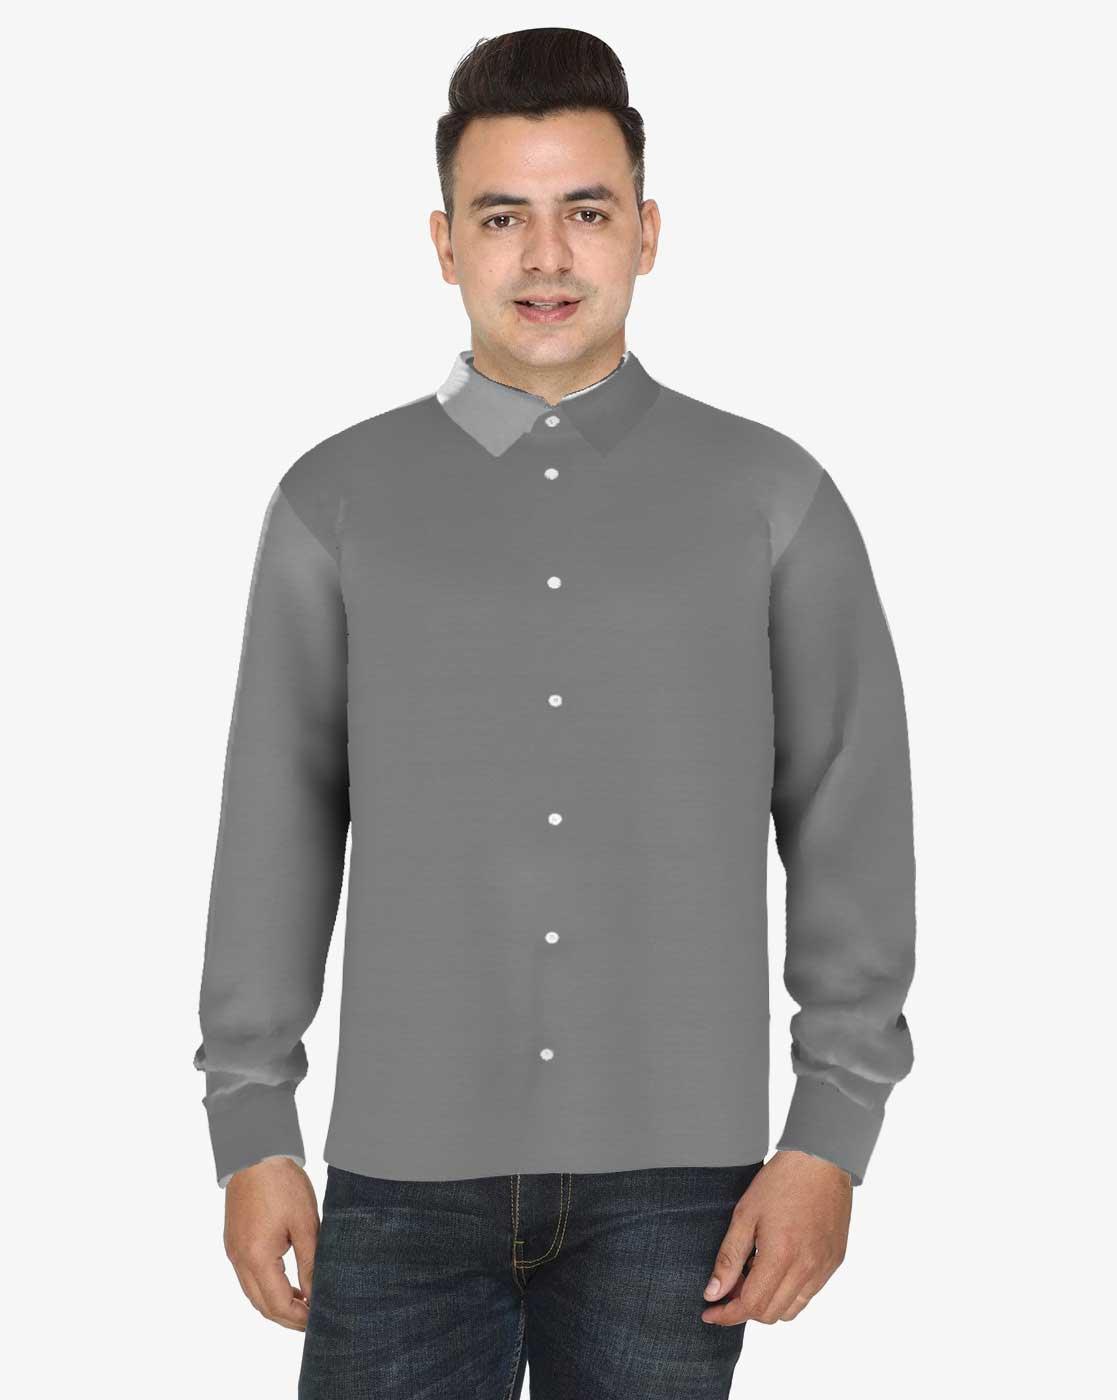
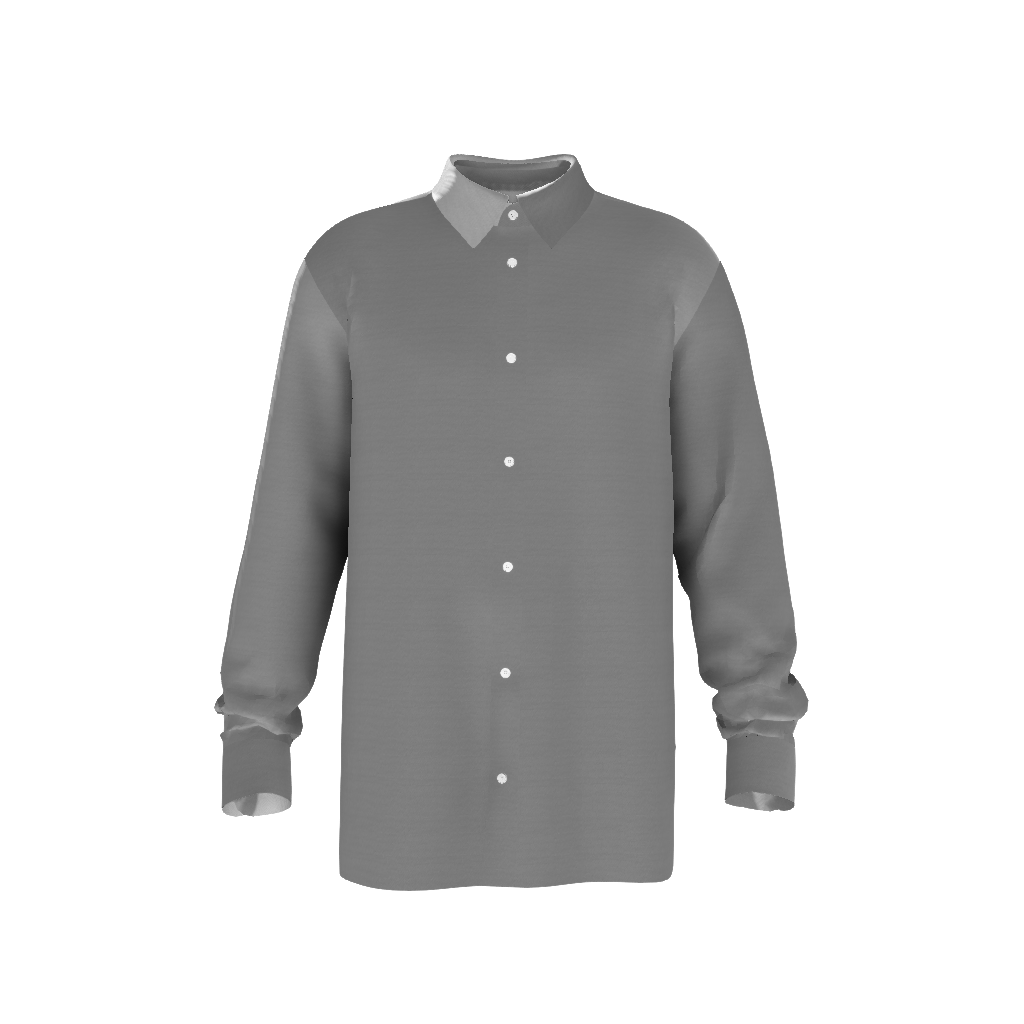
Clothing description: grey slim fit button up tee